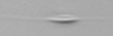
Label: Cylindrotheca_morphotype1